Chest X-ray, PA view. Patient: 24 years old, sex F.
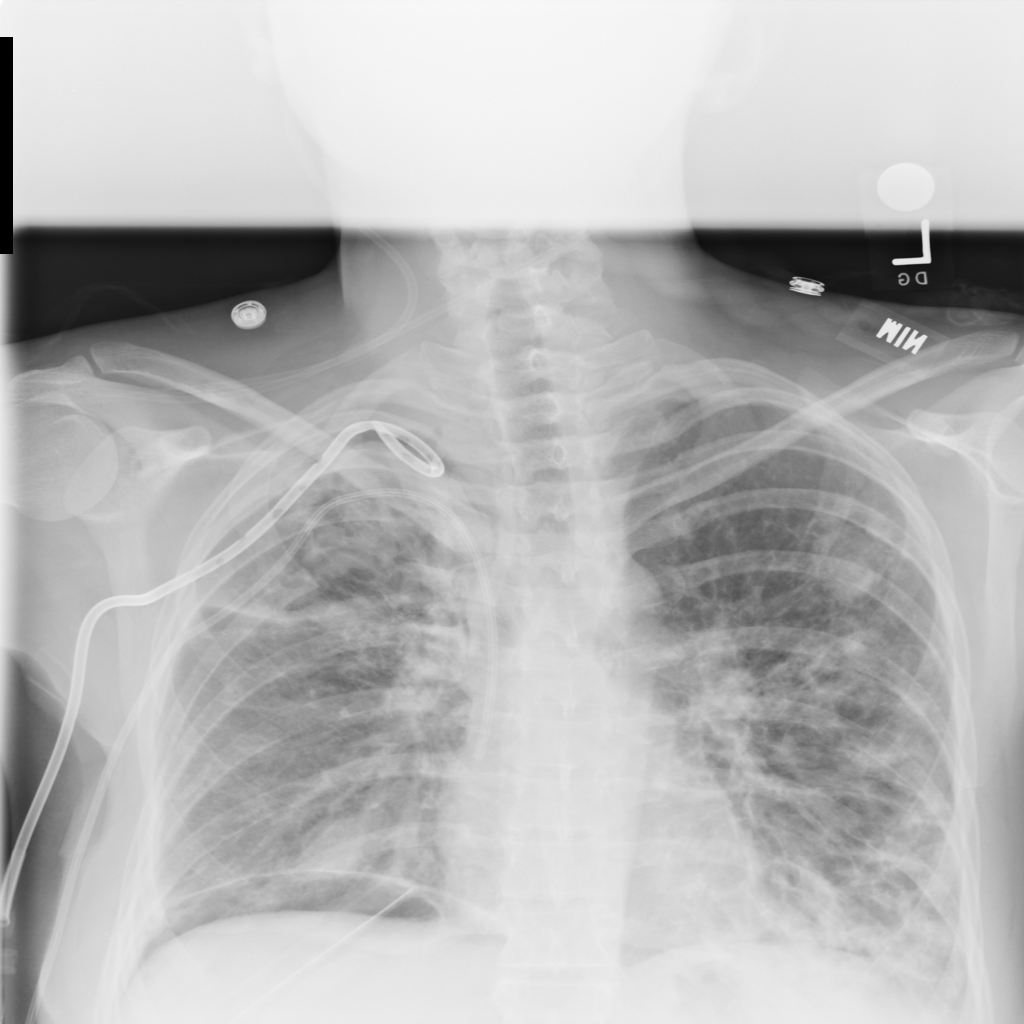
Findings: No Finding